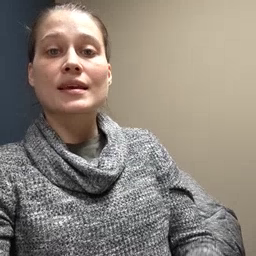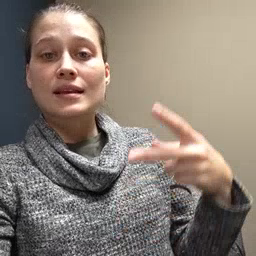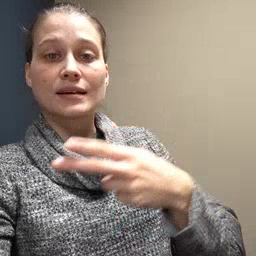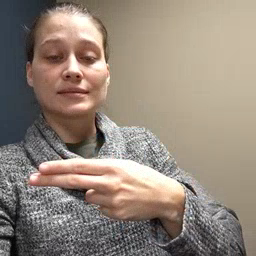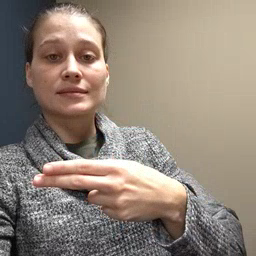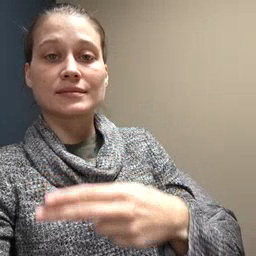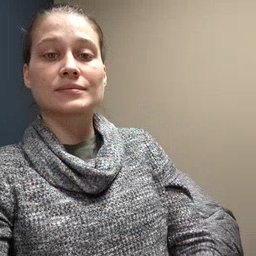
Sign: cut